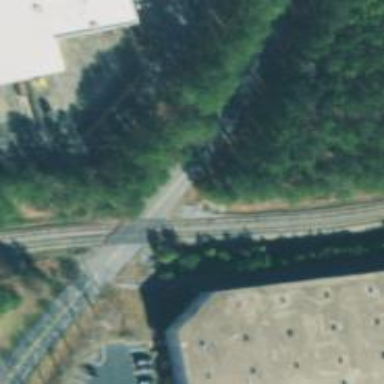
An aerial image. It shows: Abandoned railway spur.